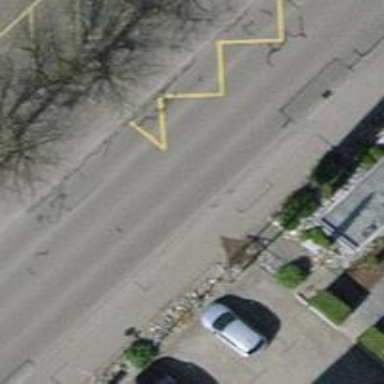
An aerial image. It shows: Bus stop with designated public transport stop position.